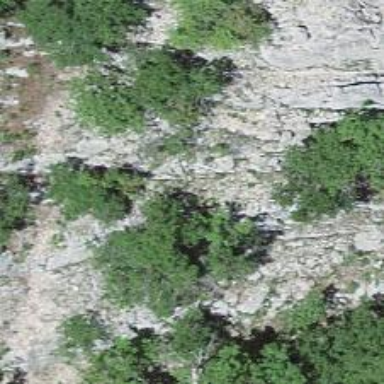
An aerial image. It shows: Climbing crag.